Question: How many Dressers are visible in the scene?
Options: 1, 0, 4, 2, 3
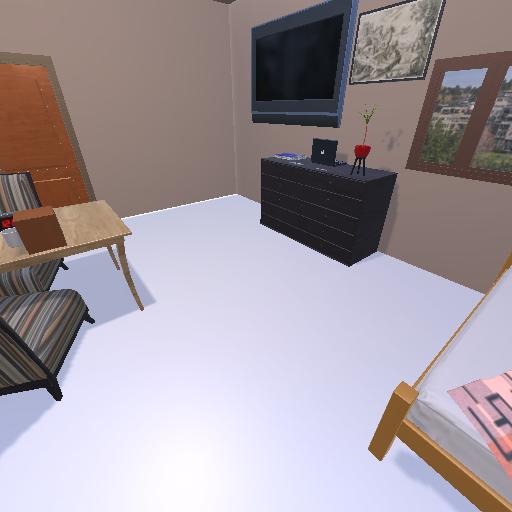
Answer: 1